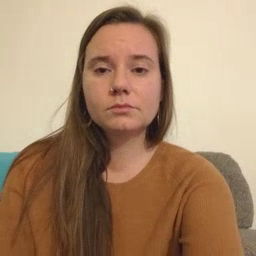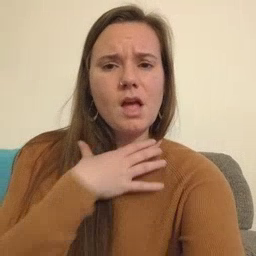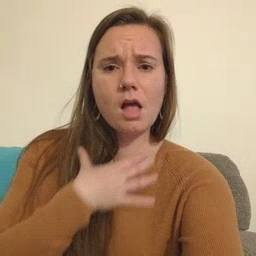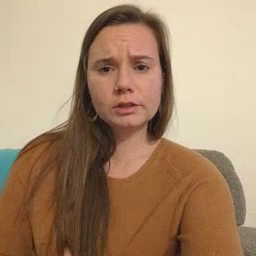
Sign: hungry